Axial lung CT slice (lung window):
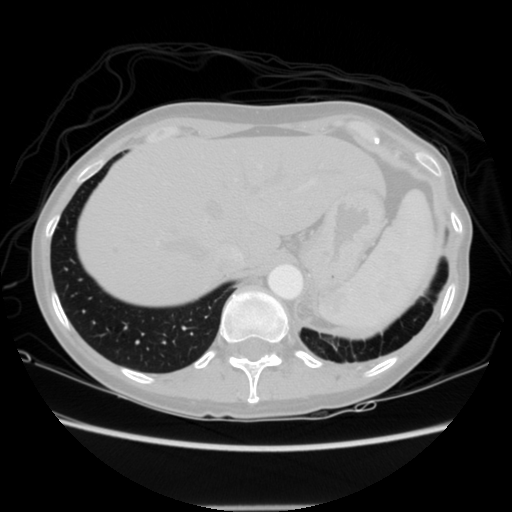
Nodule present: no